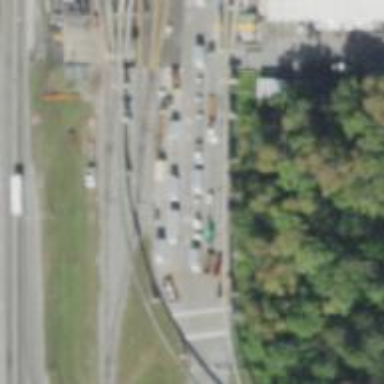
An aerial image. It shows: Yard service bridge for electrified monorail railway.